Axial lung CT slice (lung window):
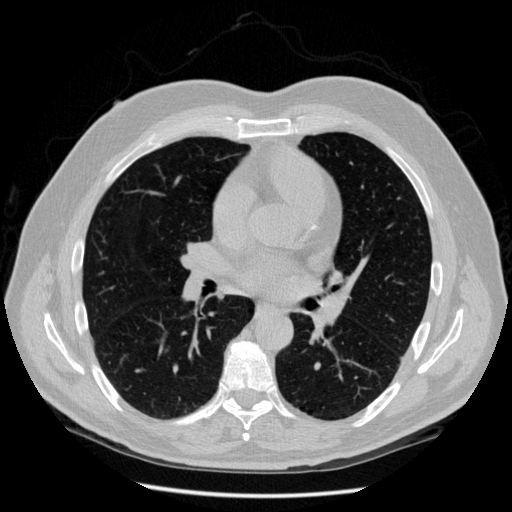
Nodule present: no